Question: I want to replicate this axis (see picture) and I have a range of values from 1-10 - what format is this in and how can it be achieved in matplotlib?

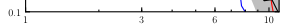
Answer: '''
import matplotlib.pyplot as plt
import matplotlib.ticker as ticker
import numpy as np
fig, ax = plt.subplots()
x = np.linspace(1, 11, 100)
y = np.sin(x)
ax.plot(x, y)
ax.set_xscale('log')
ax.xaxis.set_major_formatter(ticker.ScalarFormatter())
ax.xaxis.set_major_locator(ticker.FixedLocator([1, 3, 6, 10]))
ax.set_xlim(0, 11)
plt.show()
'''